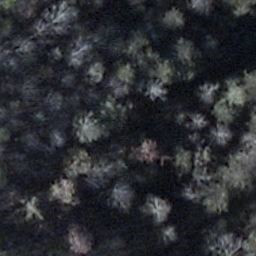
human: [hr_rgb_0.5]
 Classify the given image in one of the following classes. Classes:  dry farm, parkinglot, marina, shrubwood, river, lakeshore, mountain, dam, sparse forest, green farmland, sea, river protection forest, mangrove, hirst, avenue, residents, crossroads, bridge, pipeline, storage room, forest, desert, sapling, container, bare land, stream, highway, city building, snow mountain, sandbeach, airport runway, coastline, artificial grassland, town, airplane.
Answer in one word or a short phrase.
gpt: shrubwood